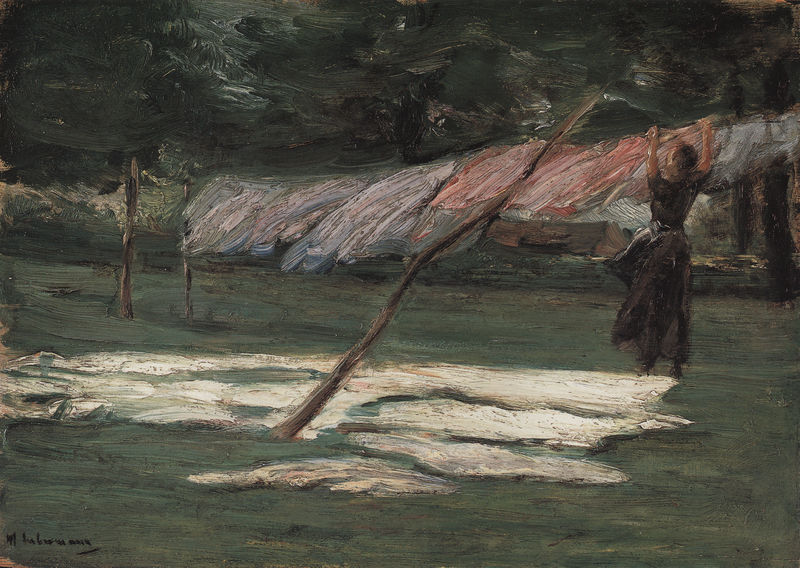
Titel: Wäschetrocknen - Bleiche
Künstler: Max Liebermann
Institution: Privatbesitz
Schlagwörter: baum, blau, dunkel, gemälde, himmel, kopf, laub, schatten, weiß, wolken, aquarell, baumstämme, bäume, grob, grün, impressionismus, mädchen, ocker, wäsche, abend, braun, bunt, frau, frisur, grau, haar, hintergrund, holz, kleid, kleider, nacht, rücken, schwarz, ölbild, gras, rasen, rot, schnee, tuch, wiese, expressionismus, flächig, malerei, rock, arme, kleidung, leinen, mensch, hände, signatur, öl, ast, kalt, natur, stamm, wind, gebüsch, pastos, sonne, boden, figur, schnur, stoff, tücher, mutter, person, pflanzen, rosa, schräg, wald, arbeit, genre, stock, garten, schnell, schürze, magd, liegen, genrebild, trocknen, wäscheleine, stab, leine, moderne, bäuerin, schürzen, hang, modern, farbe, lila, violett, alm, winter, markt, pastös, schaum, ölgemälde, querformat, sturm, stämme, stürmisch, unglück, unruhe, unwetter, wehen, wetter, duktus, impressionistisch, laken, ölfarbe, ölfarben, grass, regen, waschen, berlin, hängen, stangen, unterschrift, stern, pfahl, windig, lichtung, hausfrau, ölmalerei, liebermann, pinselstrich, flecken, bettlaken, stange, hausarbeit, aufhängen, abnehmen, max liebermann, schaafe, schief, strecken, hol, ros, haushalt, max, mühe, pflock, wäscherin, dunkeö, hagel, tischdecken, klammern, waschfrau, böe, auslegen, strichig, wäschestange, anziehsachen, linnen, abhängen, bofen, bleiche, bleichen, grob gemalt, hubermann, libermann, t, strm, nodern, wäsche aufhängen